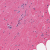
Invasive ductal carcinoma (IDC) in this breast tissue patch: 0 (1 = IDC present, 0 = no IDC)